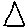
Label: triangle